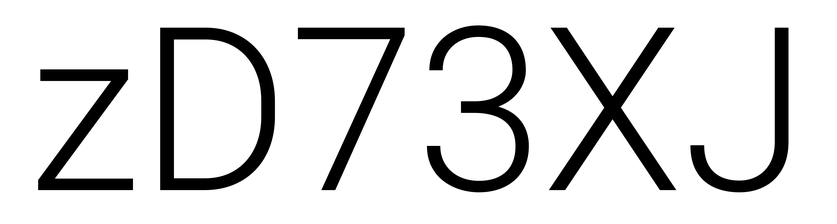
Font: Roboto_Light